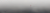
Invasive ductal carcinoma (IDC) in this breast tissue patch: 0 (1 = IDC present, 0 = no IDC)